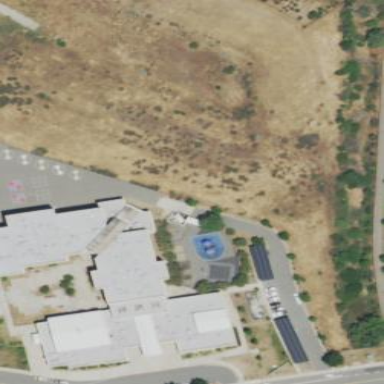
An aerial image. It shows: School building.